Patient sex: M
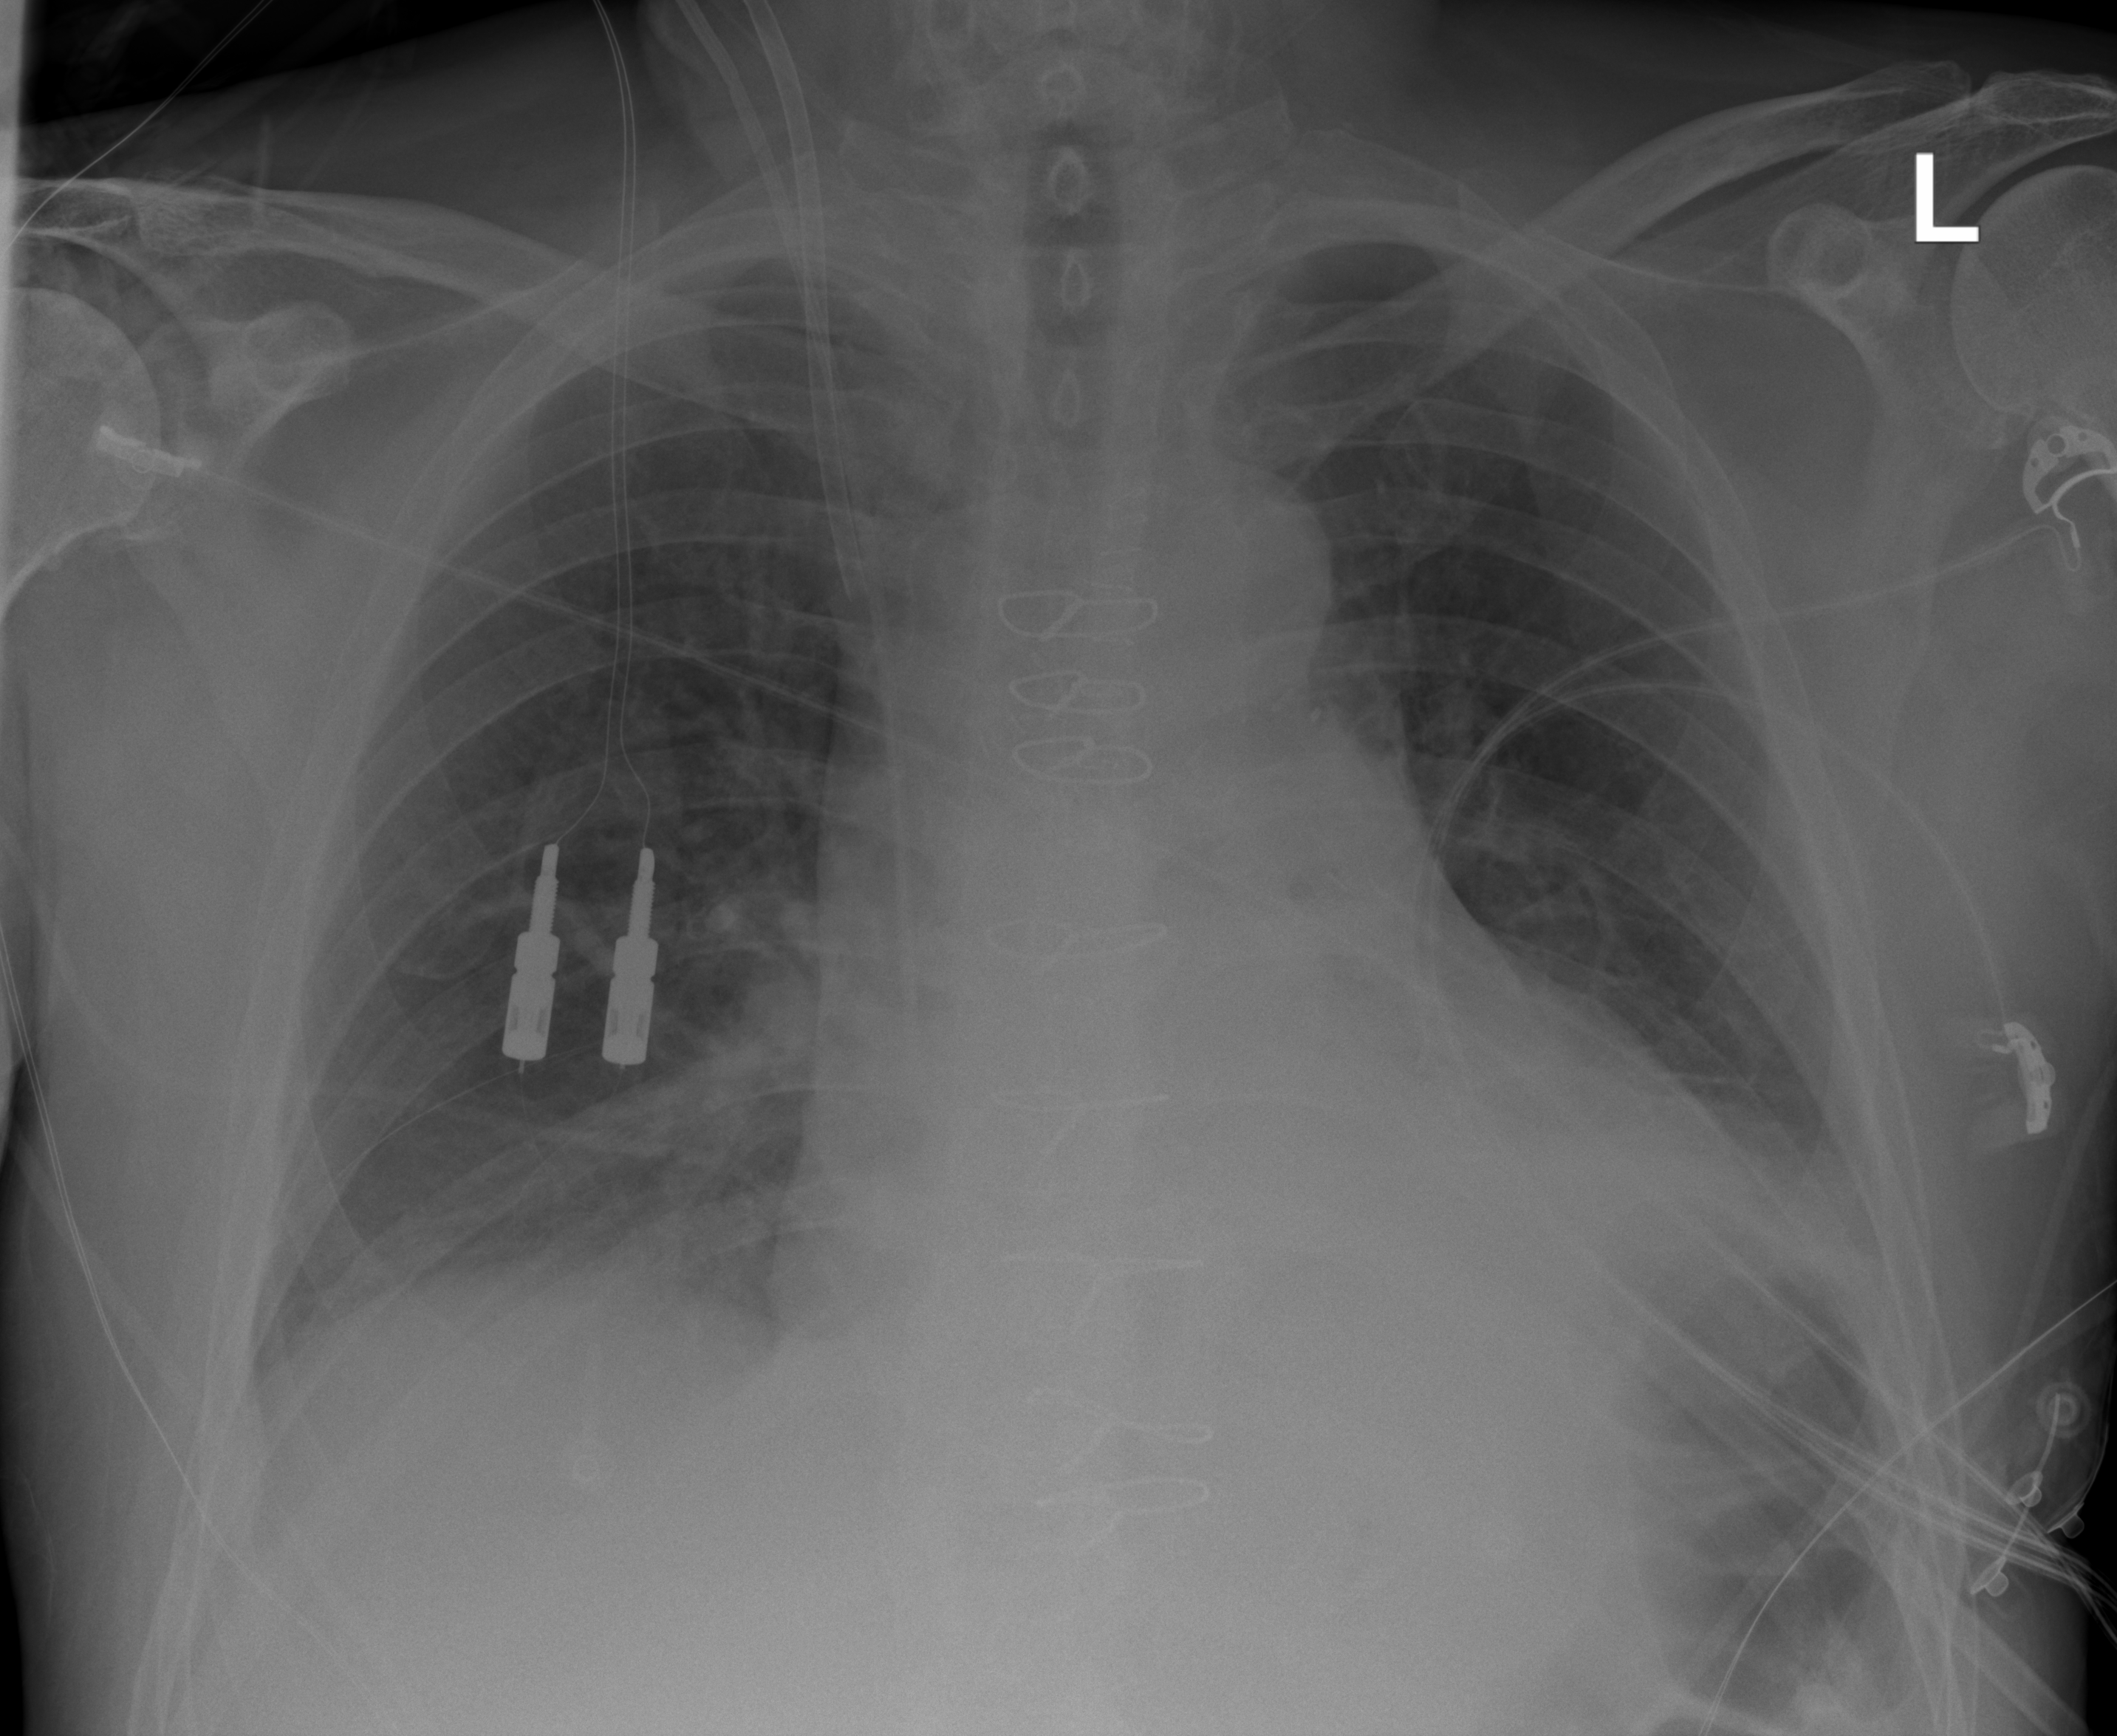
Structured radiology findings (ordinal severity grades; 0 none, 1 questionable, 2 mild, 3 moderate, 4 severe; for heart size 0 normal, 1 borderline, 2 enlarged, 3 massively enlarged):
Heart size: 2
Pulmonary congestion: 2
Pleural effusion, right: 1
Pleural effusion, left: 2
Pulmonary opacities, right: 0
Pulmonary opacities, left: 0
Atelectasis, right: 2
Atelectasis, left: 2